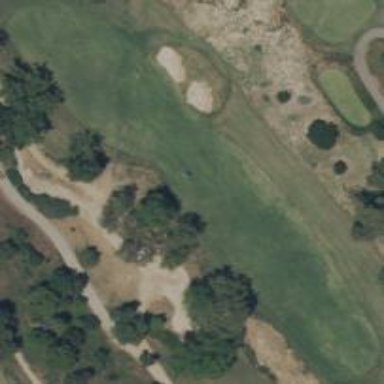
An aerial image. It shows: Scenic golf fairway.